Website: macys
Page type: delivery-shipping
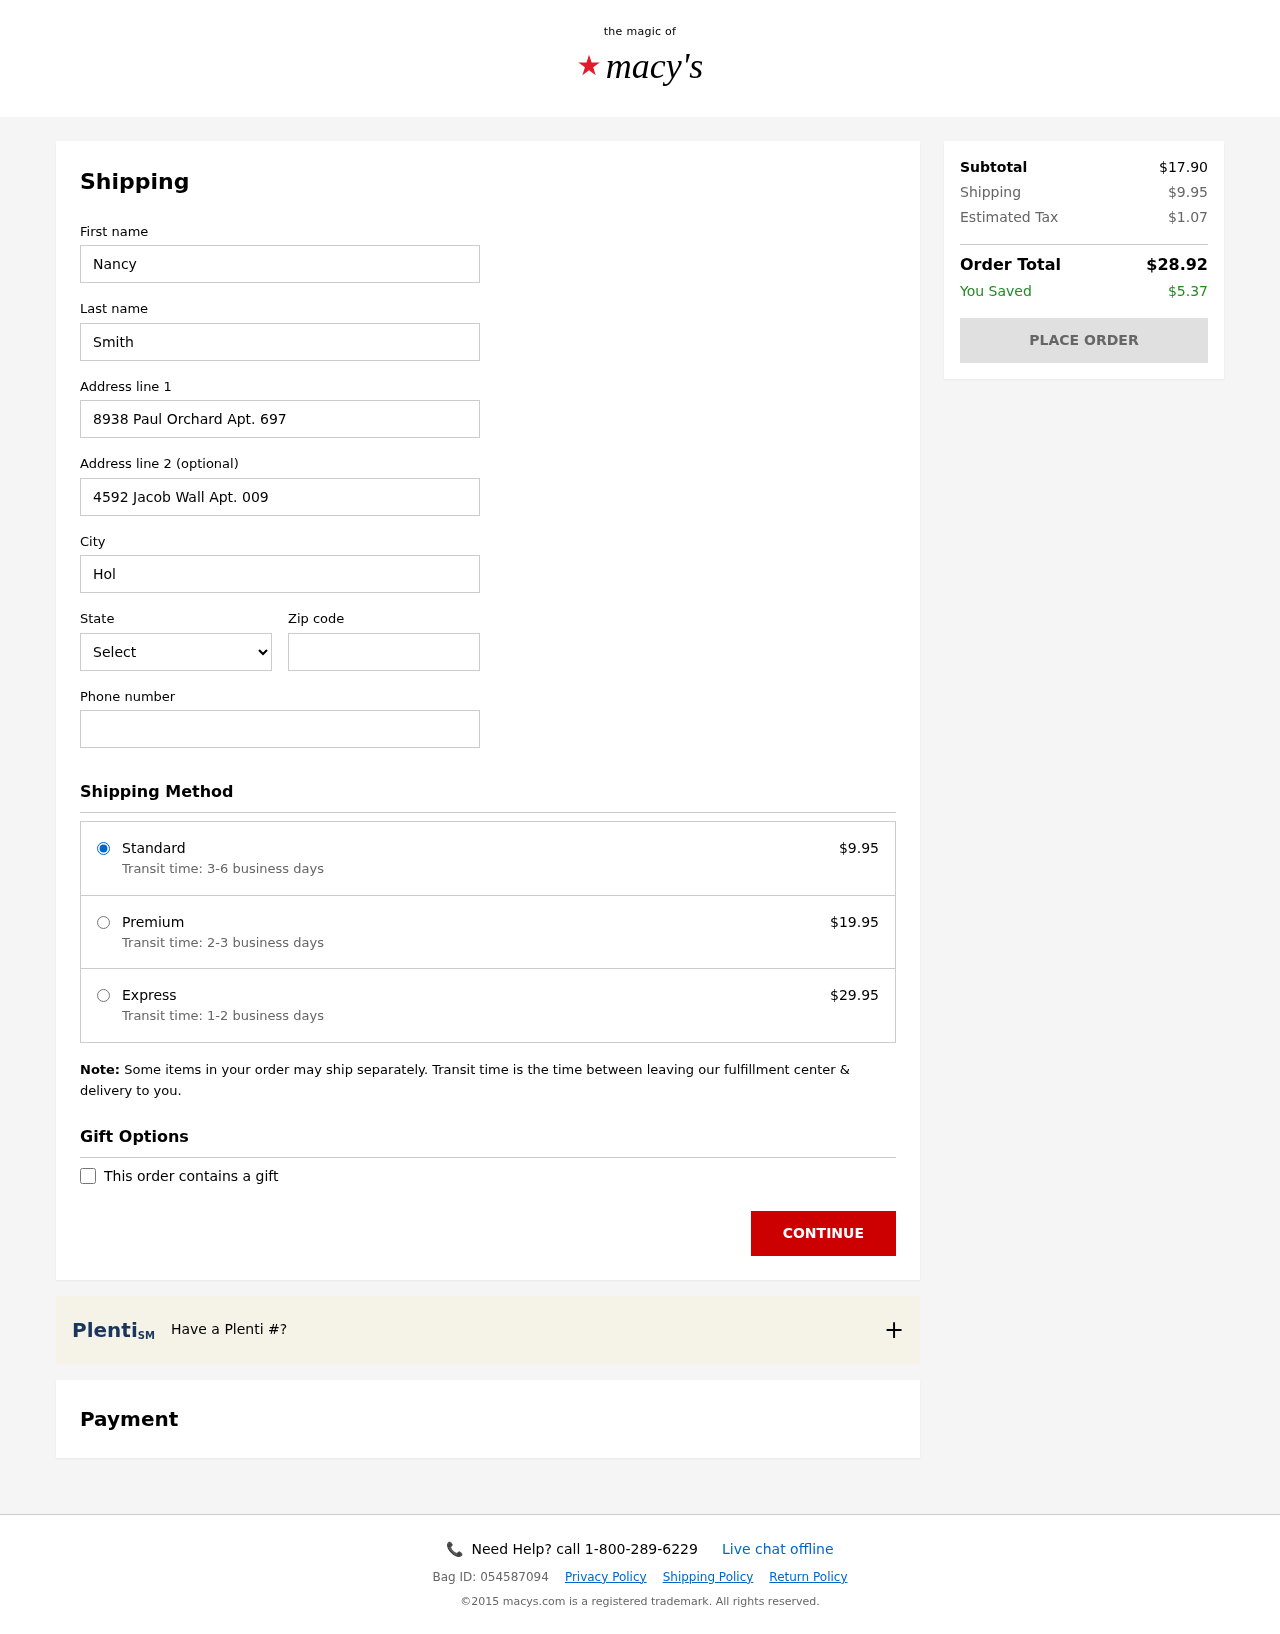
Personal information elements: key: PII_CITY
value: Hollowayshire
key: PII_FIRSTNAME
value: Nancy
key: PII_LASTNAME
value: Smith
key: PII_PHONE
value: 5657315807
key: PII_POSTCODE
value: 15287
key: PII_STATE_ABBR
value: MP
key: PII_STREET
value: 8938 Paul Orchard Apt. 697
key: PII_STREET2
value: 4592 Jacob Wall Apt. 009
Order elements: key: ORDER_SHIPPING_COST
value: $9.95
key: ORDER_SHIPPING_PREMIUM
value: $19.95
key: ORDER_SHIPPING_EXPRESS
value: $29.95
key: ORDER_SUBTOTAL
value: $17.90
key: ORDER_TAX
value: $1.07
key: ORDER_TOTAL
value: $28.92
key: ORDER_SAVINGS
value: $5.37